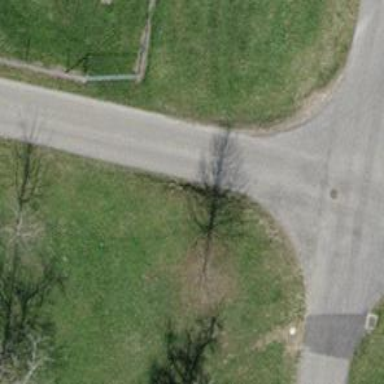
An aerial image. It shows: Unclassified road.